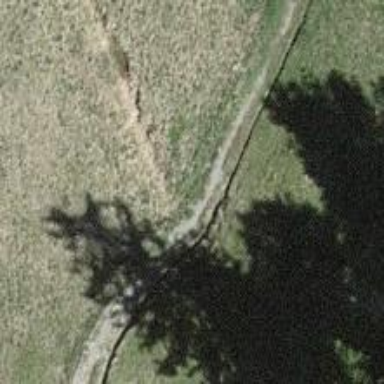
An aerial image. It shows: Pebblestone path.